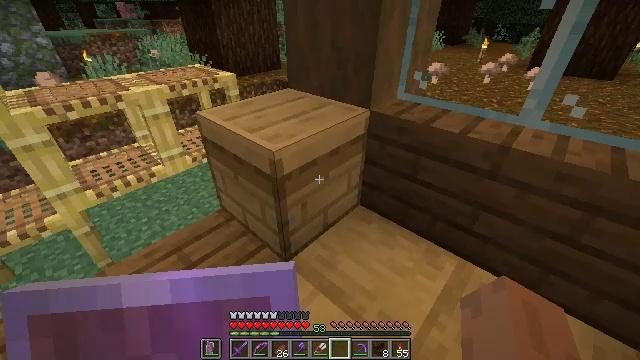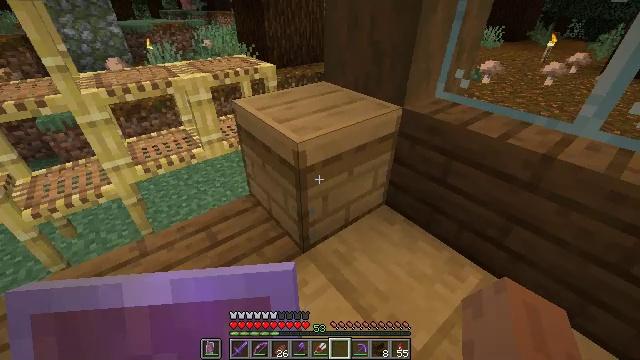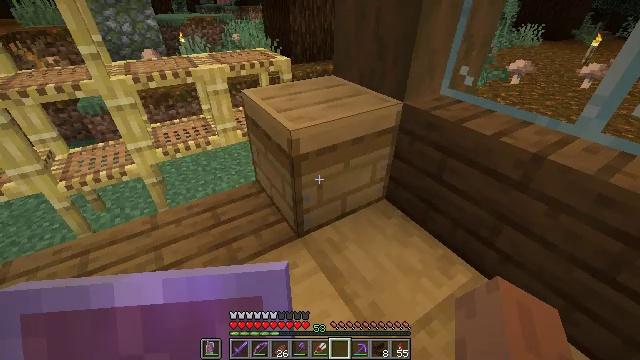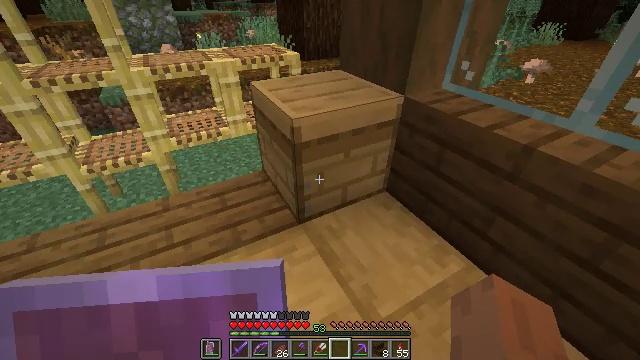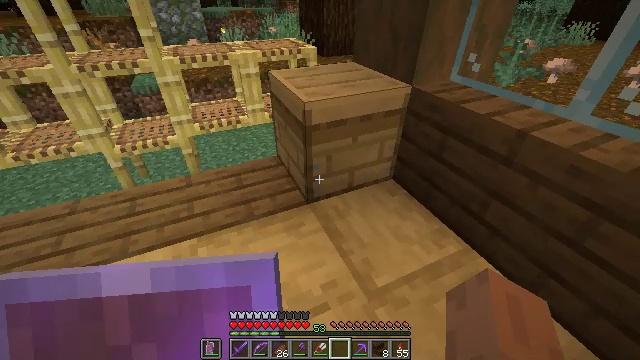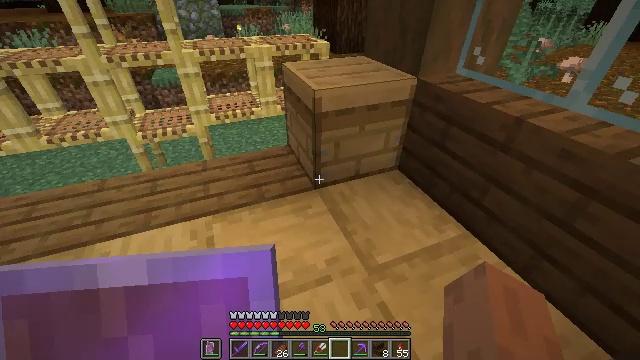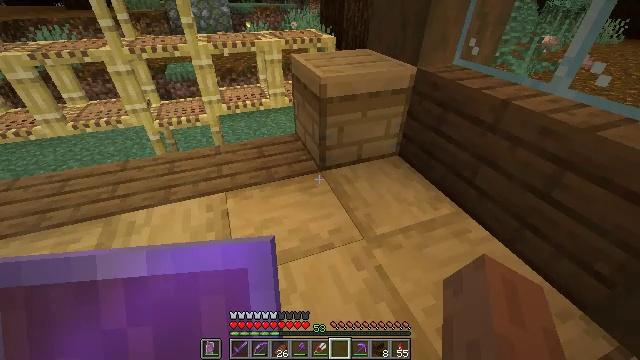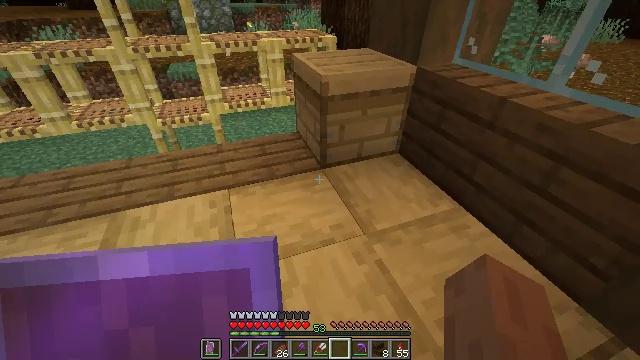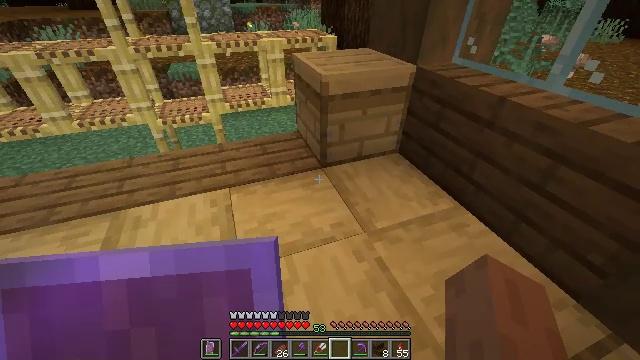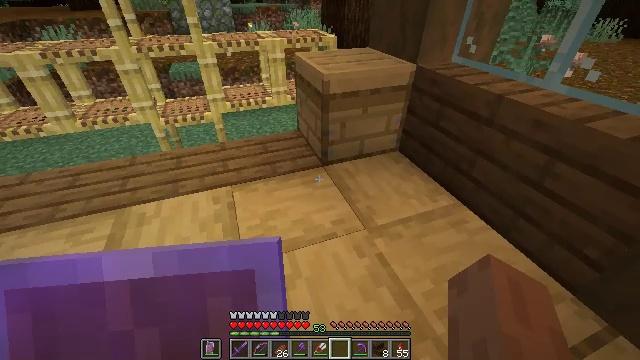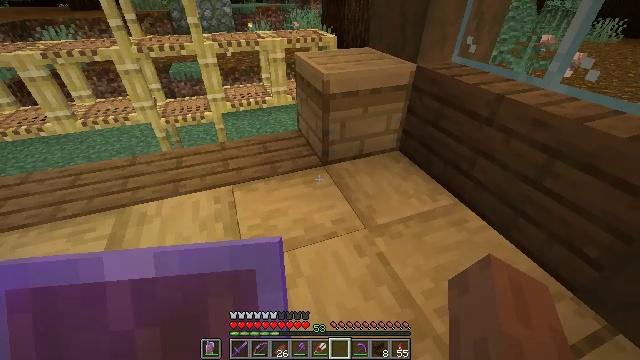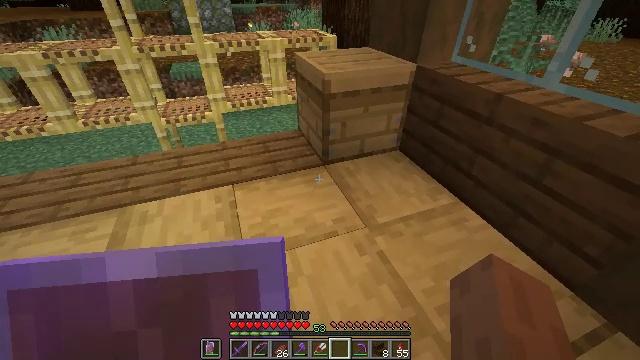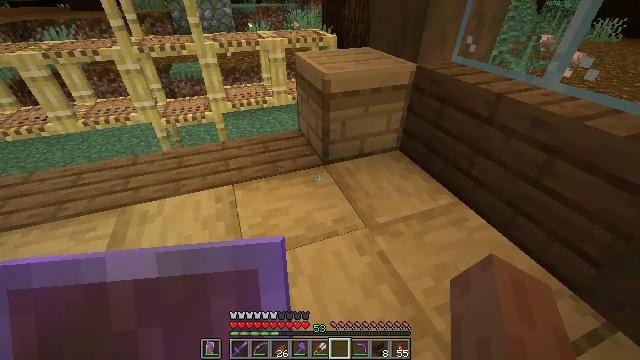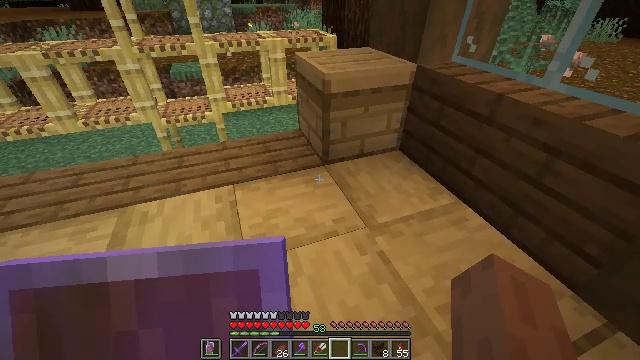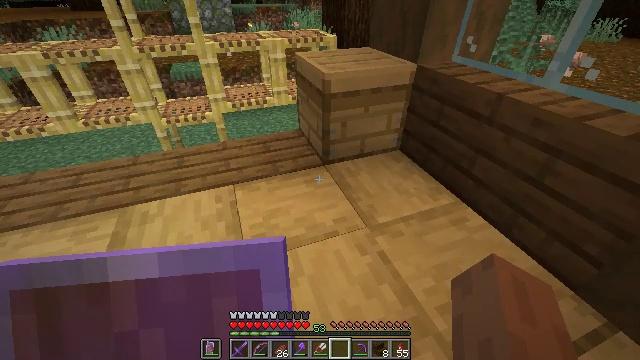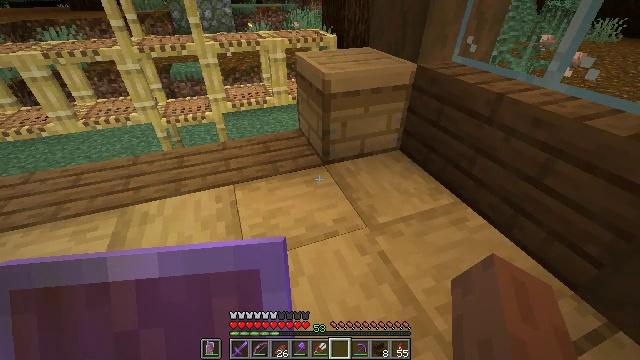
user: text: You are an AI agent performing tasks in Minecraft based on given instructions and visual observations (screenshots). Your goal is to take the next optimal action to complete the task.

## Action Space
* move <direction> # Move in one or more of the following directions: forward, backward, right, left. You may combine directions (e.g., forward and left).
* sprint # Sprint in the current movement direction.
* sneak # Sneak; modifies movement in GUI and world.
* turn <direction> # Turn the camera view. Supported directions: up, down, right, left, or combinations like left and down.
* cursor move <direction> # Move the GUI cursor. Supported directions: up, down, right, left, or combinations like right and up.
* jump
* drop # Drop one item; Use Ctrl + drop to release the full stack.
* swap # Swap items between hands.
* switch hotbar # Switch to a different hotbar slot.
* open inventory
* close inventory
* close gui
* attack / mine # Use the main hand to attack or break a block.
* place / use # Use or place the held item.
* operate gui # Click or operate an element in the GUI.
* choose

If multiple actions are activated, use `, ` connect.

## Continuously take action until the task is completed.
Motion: motion action
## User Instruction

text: Destroy the beehive to relocate it.
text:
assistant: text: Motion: move right, turn left and down
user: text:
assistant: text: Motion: move back, turn left
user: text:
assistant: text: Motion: move back, turn left
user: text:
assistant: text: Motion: move back, turn left
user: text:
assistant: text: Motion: move back, turn left
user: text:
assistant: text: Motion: turn left
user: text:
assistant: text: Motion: no_op
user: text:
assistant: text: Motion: no_op
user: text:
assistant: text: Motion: no_op
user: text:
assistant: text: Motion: no_op
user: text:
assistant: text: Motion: no_op
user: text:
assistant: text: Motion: no_op
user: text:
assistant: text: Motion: no_op
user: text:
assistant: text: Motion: no_op
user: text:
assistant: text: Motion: no_op
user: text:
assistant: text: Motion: no_op
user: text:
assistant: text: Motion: no_op
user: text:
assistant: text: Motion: no_op
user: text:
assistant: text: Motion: no_op
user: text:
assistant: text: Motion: no_op
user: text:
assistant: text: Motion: no_op
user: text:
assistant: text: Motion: no_op
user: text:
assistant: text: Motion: no_op
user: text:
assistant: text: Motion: no_op
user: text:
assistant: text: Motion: no_op
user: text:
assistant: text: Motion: no_op
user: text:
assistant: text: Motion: no_op
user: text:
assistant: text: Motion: no_op
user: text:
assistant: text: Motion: no_op
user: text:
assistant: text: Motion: no_op